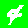
Digit: 4